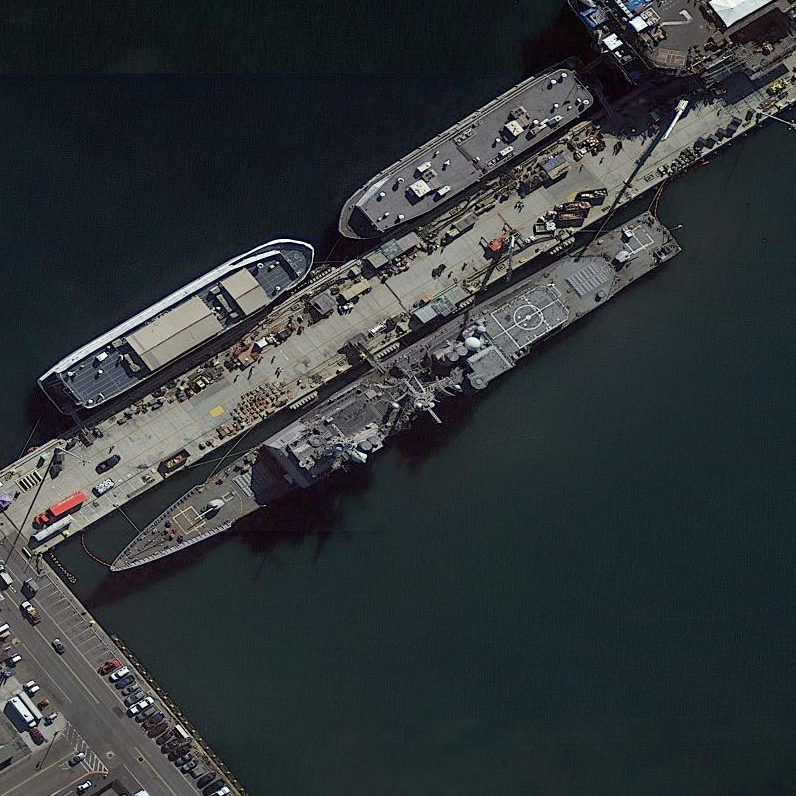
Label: cruiser